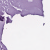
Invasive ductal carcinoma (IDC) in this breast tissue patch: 0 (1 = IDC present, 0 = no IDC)